Question: I am trying to use GWTQuery in my GWT project. For that, i downloaded the 'jar' file from the official source. Then I added it to the 'lib' folder within the 'WEB-INF' folder, and configured the build path to include that. After that, i did all the necessary imports, which are showing no error, thus proving that they have been successfully imported.
However while using a simple selector function like '$("#child").text('foo');', I am getting an error message . Can anyone tell me why is this happening, and how might I correct it?
This is no Maven setup, so please don't suggest one! (This is the XML file:)

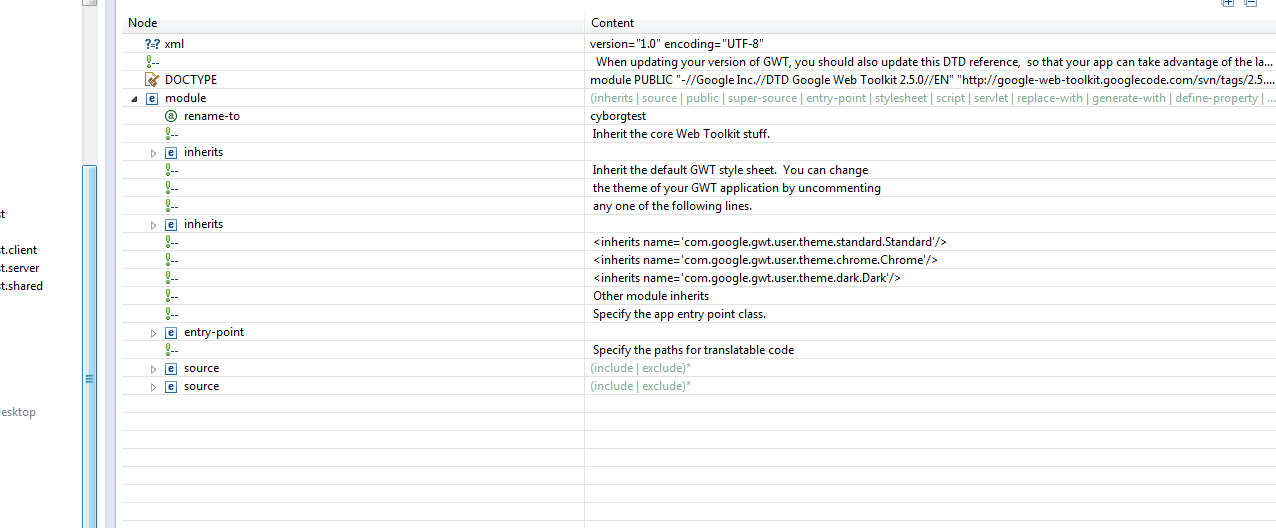
Answer: You have forgotten the inherits tag to be included in your .gwt.xml file
'''
<inherits name='com.google.gwt.query.Query'/>
'''
Ensure you follow each step from the guideline wiki - <URL>
You should use a to edit the XML file if you are not comfortable with the